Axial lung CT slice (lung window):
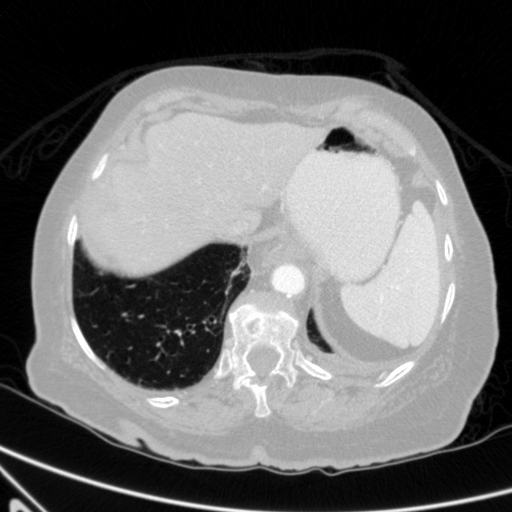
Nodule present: no